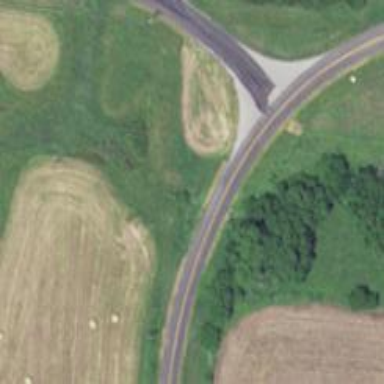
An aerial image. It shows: Tertiary road.